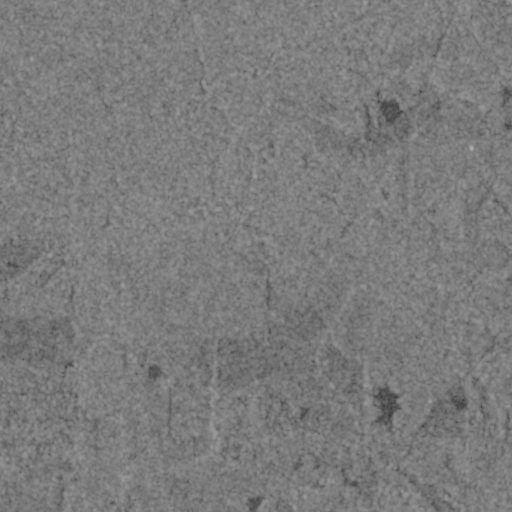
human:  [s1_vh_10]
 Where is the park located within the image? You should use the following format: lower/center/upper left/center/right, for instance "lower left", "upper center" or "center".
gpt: The park is located in the lower right of the image.
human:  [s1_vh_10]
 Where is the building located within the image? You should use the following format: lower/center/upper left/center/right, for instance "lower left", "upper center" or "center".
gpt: The building is located in the lower right of the image.
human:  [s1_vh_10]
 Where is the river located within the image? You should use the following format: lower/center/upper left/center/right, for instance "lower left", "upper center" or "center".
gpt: The river is located in the upper of the image.
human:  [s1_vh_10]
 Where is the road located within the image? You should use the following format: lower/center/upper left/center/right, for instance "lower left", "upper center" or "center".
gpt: There is no road in the image.

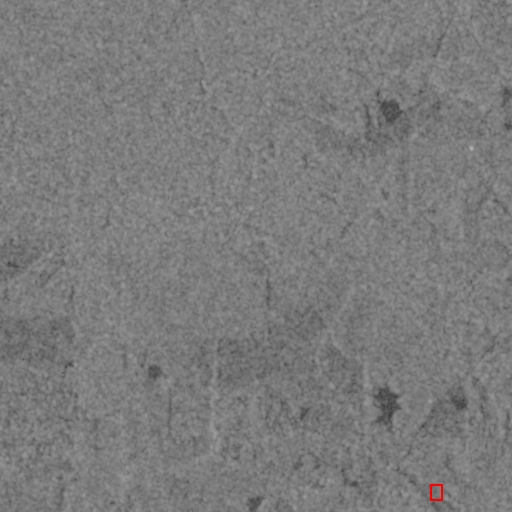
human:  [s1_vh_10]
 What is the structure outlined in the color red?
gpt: The structure outlined in red is a park.
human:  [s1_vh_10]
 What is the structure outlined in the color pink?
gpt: There is no pink outline.